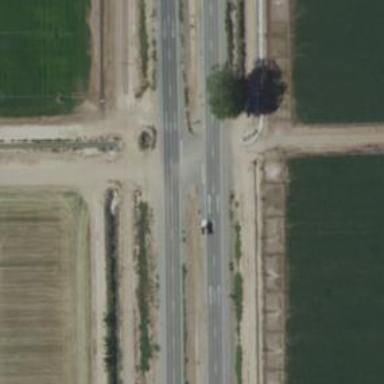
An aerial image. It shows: Asphalt road classified as trunk highway.